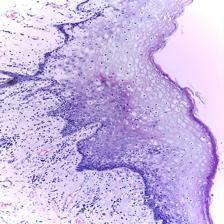
Diagnosis: Normal